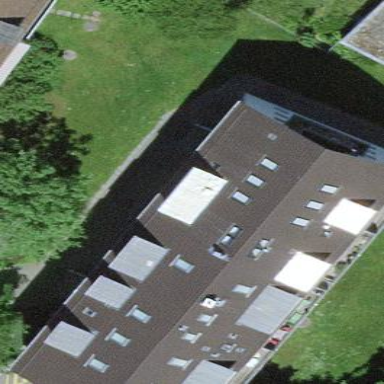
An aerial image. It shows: Gabled roof on building that houses apartments.